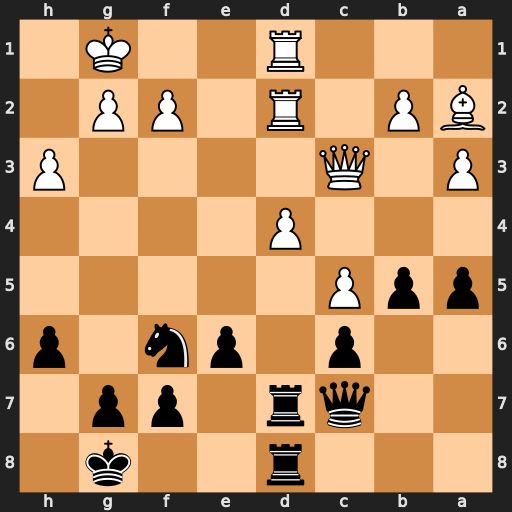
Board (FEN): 3r2k1/2qr1pp1/2p1pn1p/ppP5/3P4/P1Q4P/BP1R1PP1/3R2K1
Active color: b
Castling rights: -
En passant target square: -
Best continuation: Ne4 Qe3 Nxd2